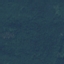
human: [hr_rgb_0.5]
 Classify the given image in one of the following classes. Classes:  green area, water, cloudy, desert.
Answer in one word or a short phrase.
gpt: green area